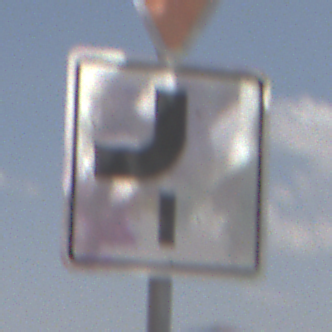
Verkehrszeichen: VerlaufVorfahrtsstrasse7
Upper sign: VorfahrtGewaehren
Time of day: Midday
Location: Outdoor (Nature)
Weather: PartlyCloudy
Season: NotSpecified
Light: Natural